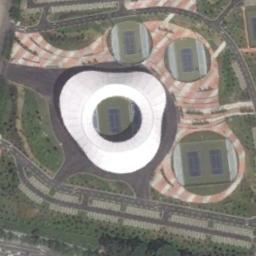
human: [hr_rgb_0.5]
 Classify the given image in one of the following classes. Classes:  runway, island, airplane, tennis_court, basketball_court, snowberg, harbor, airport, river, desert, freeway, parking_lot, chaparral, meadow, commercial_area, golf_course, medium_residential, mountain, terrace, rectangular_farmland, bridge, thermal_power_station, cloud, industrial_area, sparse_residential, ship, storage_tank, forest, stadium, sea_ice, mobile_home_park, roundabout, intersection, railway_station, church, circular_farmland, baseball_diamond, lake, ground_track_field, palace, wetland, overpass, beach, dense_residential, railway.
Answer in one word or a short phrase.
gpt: stadium